Question: First of all, if the title of my question is not clear, please go ahead and edit it!
So suppose I have a square matrix.
'''
ex = outer(1:4, 2:5, "+")
colnames(ex) = paste(rep(c("Subj1", "Subj2"), each=2), "_",
rep("Factor1", each=2), ".", rep(c("A", "B")), sep="")
rownames(ex) = paste(rep(c("Subj1", "Subj2"), each=2), "_",
rep("Factor2", each=2), ".", rep(c("A", "B")), sep="")
'''
The matrix:

I would like to extract the values in the red boxes, which basically are values for the different combinations of factor levels within each subject (but not across different subjects), and save them into a vector in the sequence below:
'''
[1] 3, 4, 4, 5, 7, 8, 8, 9
'''
I can of course use a loop like the one below:
'''
v = NULL
for(i in 1:16){if(ex2[i,2] == ex2[i,3]) v[i] = ex2[i,1]}
v = v[!is.na(v)]
v
[1] 3 4 4 5 7 8 8 9
'''
I wonder if there is a more elegant way to do this that can take into account the number of subjects, the number of factors, as well as the number of levels within each factor (assuming that all factors have an equal number of levels.)
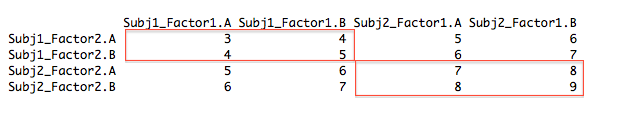
Answer: To extract the submatrices in the red boxes, you can simply do:
'''
ex[1:2, 1:2]
'''
and
'''
ex[3:4, 3:4]
'''
To turn them into a single vector like you want, just do:
'''
c(ex[1:2, 1:2], ex[3:4, 3:4])
# [1] 3 4 4 5 7 8 8 9
'''
ETA: To answer your question in more general terms: let's say we had the number of subjects and levels set up in advance (increasing the number of factors is more complicated, unless I'm mistaken, because then it would no longer be a two-dimensional matrix).
'''
num.subjects = 2
num.levels = 2
size = num.subjects * num.levels
ex = outer(1:size, (1:size)+1, "+")
'''
We can get the solution like this:
'''
subjects = rep(1:num.subjects, each=num.levels)
v = c(sapply(1:num.subjects, function(s) ex[subjects == s, subjects == s]))
'''
'v' is now
'''
[1] 3 4 4 5 7 8 8 9
'''
This can be extended to much larger numbers of subjects and levels. Setting subjects to 3 and levels to 4 gets:
'''
[1] 3 4 5 6 4 5 6 7 5 6 7 8 6 7 8 9 11 12 13 14 12 13 14 15 13
[26] 14 15 16 14 15 16 17 19 20 21 22 20 21 22 23 21 22 23 24 22 23 24 25
'''
To give a bit more explanation: creating a list of each of the per-individual submatrices can be done pretty simply:
'''
matrices = lapply(1:num.subjects, function(s) ex[subjects == s, subjects == s])
'''
'matrices' is now:
'''
[[1]]
[,1] [,2]
[1,] 3 4
[2,] 4 5
[[2]]
[,1] [,2]
[1,] 7 8
[2,] 8 9
'''
For the vector version, you'll have to concatenate each individually and then overall. This is effectively what the above solution does.